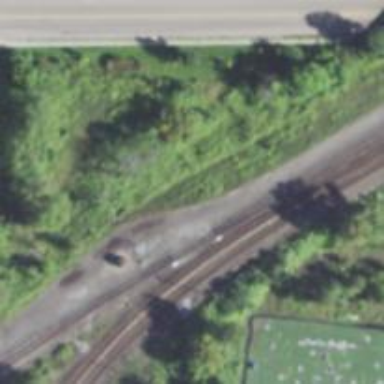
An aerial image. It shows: Railway tracks on embankment.